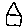
Label: house